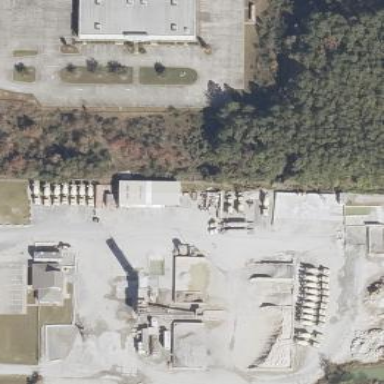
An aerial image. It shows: Industrial area with concrete plant.